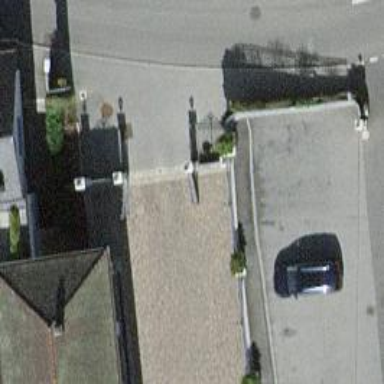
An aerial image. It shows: Gate.